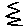
Label: zigzag